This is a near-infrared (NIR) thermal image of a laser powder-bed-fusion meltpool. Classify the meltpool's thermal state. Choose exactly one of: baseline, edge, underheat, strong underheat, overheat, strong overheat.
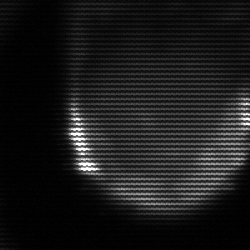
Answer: edge